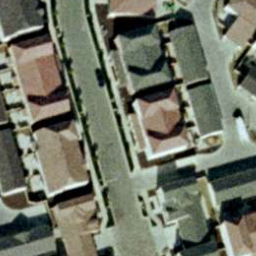
Label: residential